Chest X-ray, PA view. Patient: 45 years old, sex M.
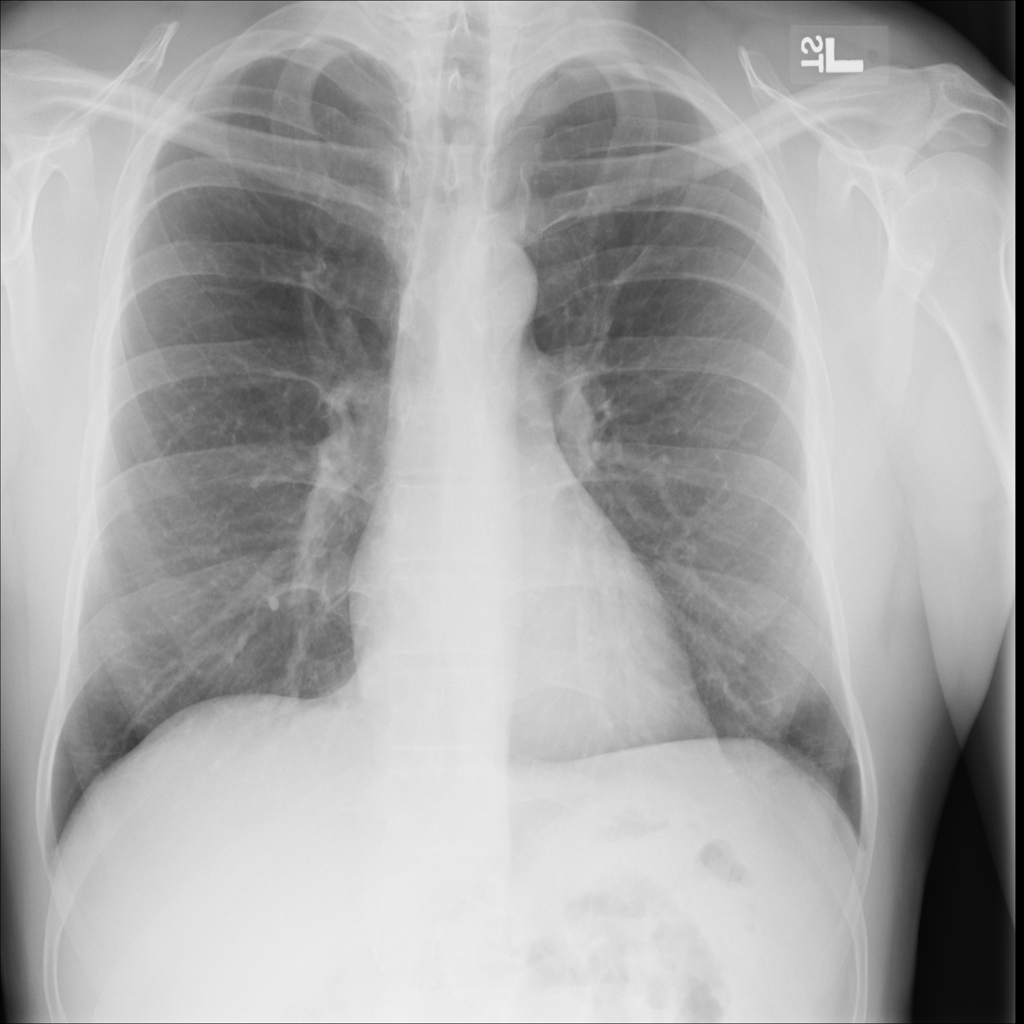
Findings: No Finding